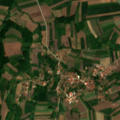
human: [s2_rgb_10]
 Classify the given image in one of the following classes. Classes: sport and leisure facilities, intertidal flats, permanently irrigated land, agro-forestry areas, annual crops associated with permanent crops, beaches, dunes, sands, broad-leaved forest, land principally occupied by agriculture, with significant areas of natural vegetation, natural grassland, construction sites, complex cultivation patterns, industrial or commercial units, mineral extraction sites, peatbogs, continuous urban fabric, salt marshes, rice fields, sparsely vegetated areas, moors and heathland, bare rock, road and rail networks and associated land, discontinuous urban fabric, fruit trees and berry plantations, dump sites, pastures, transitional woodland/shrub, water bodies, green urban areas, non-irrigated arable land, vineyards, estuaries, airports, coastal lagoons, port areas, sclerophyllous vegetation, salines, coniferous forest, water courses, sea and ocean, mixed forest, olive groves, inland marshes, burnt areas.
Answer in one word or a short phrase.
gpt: discontinuous urban fabric, non-irrigated arable land, complex cultivation patterns, land principally occupied by agriculture, with significant areas of natural vegetation, broad-leaved forest